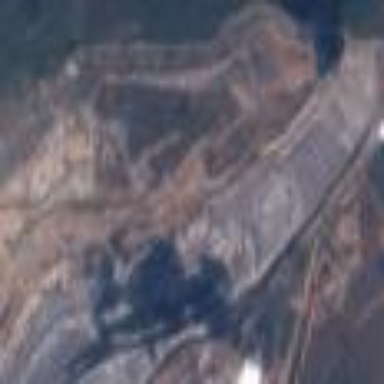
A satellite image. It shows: Coal quarry site.